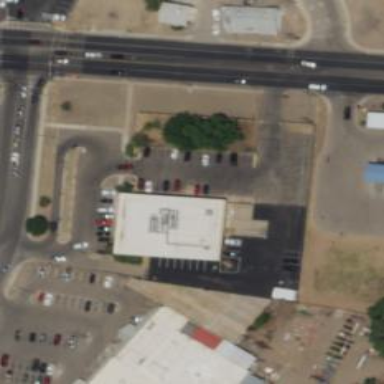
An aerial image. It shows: Post office.